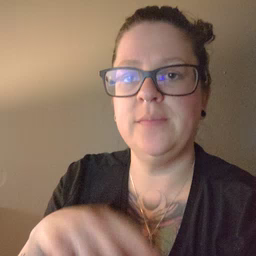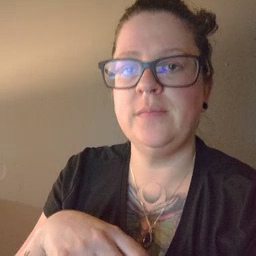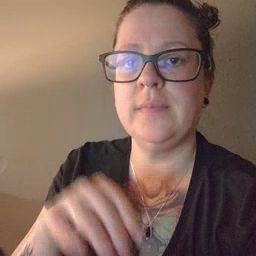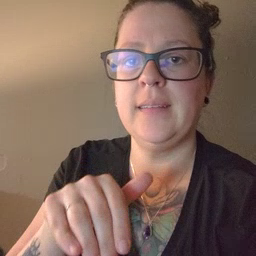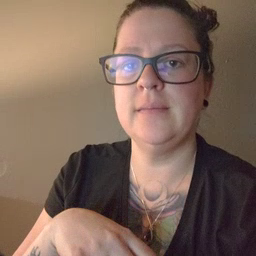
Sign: night